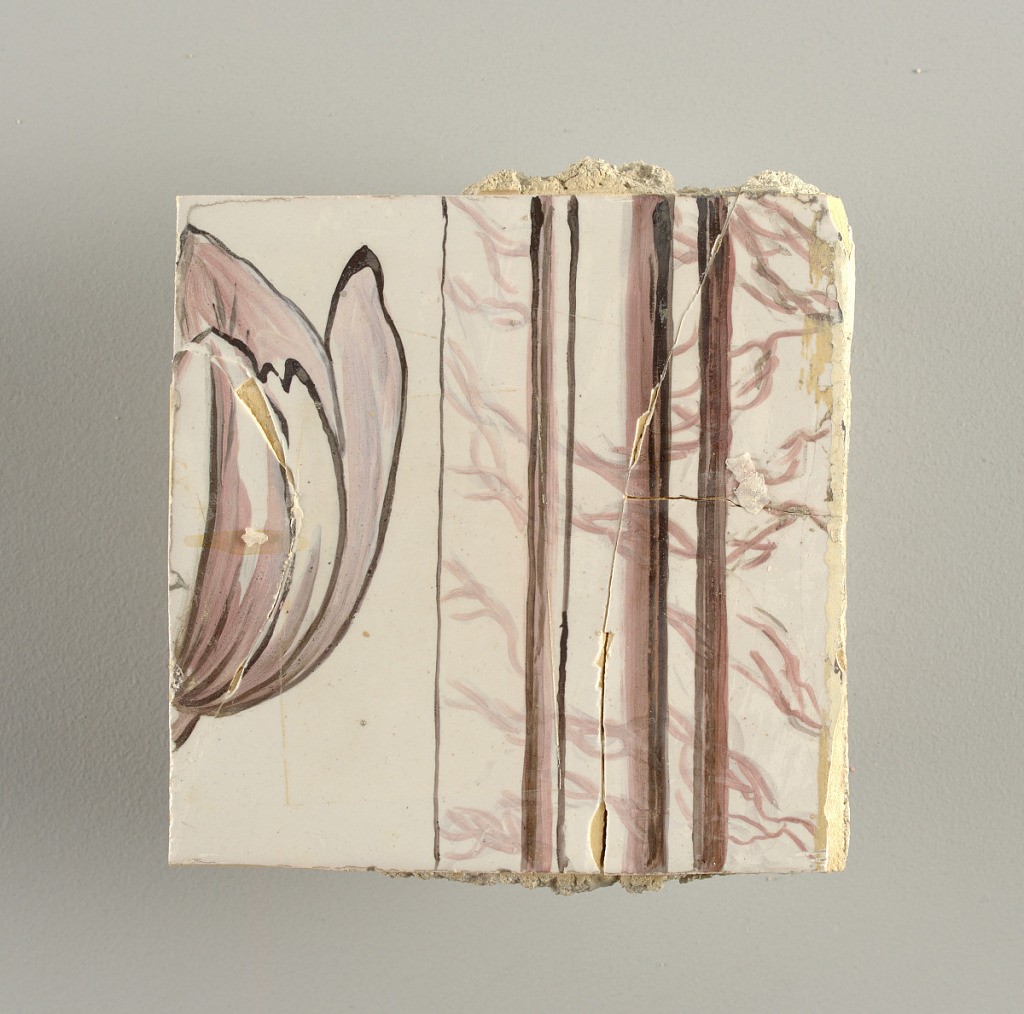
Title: Wall facing
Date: ca. 1725
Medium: tin-glazed earthenware, underglaze
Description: Running design for a frieze or a dado, composed of scrolls of foliage and strapwork, and four repeating motifs--a seated woman in a small upright oval medallion, a putto seated on a rocailled base, and strapwork in axial pattern.  The various panels, A to F, show various repeats of the same design, all being five tiles high and a varying number of tiles wide.